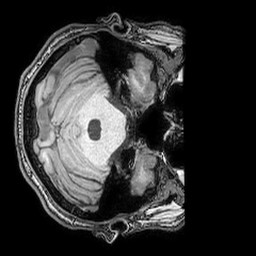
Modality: T1w
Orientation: axial
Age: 25
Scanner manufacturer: philips
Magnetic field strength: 3 T
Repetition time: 0.007 s
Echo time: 0.003501 s